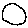
Label: circle